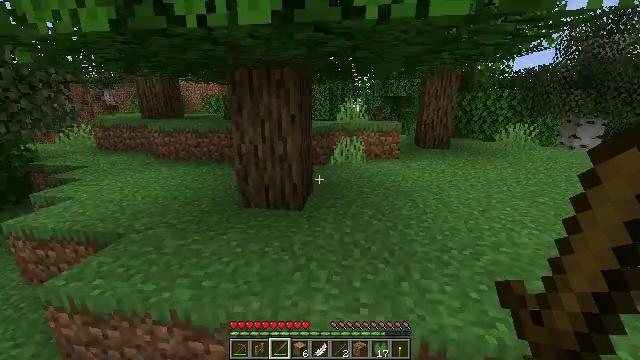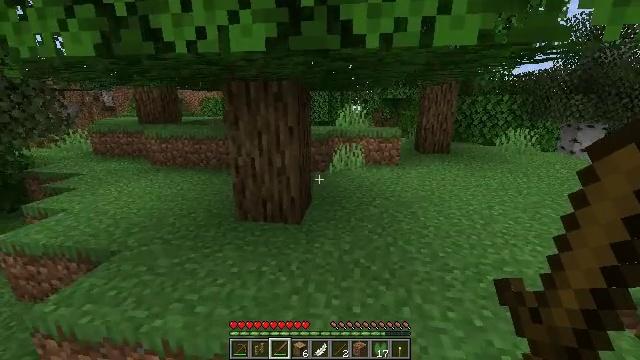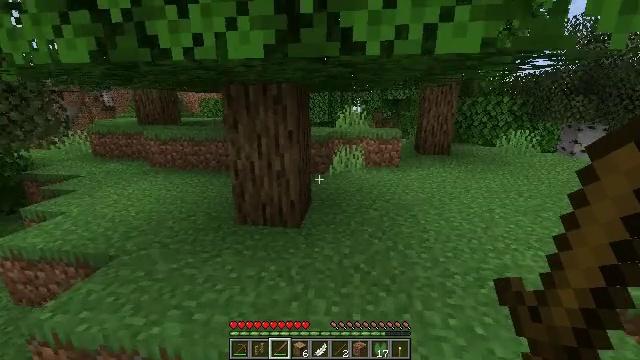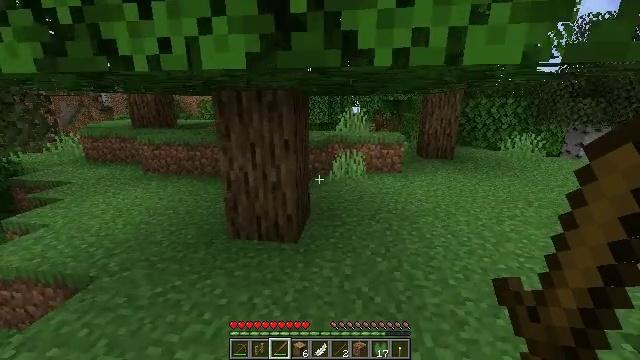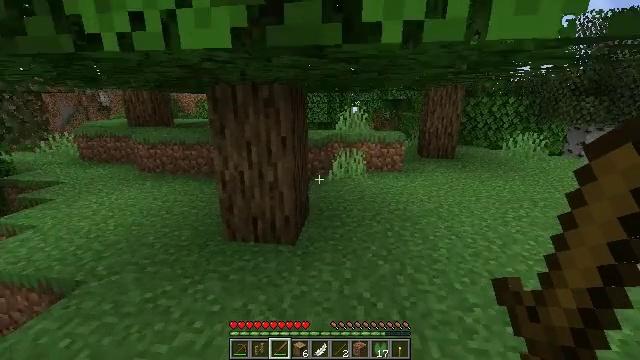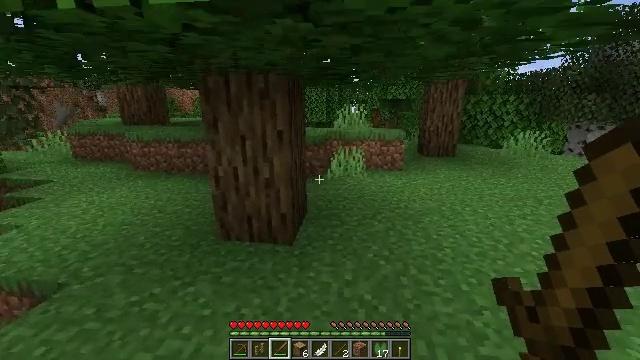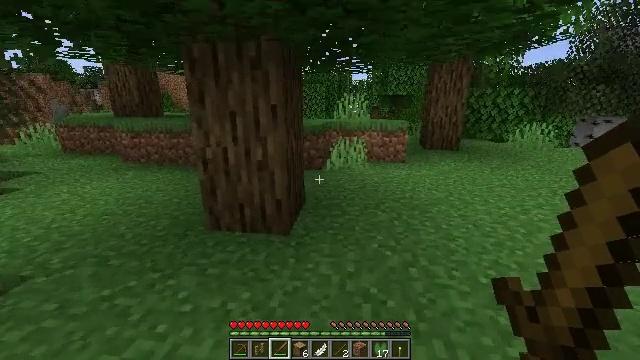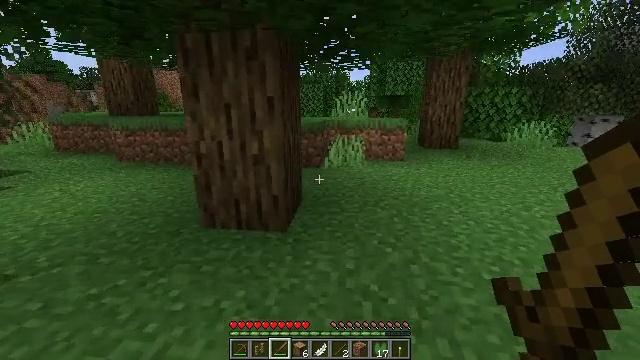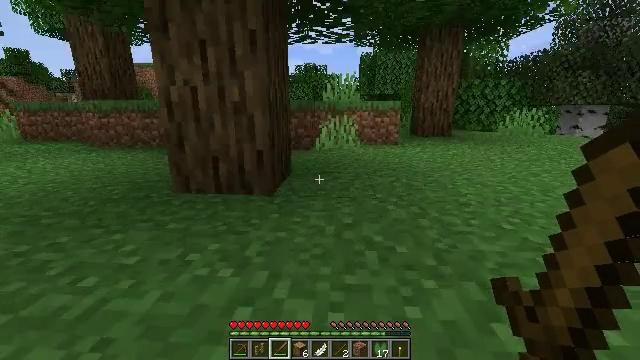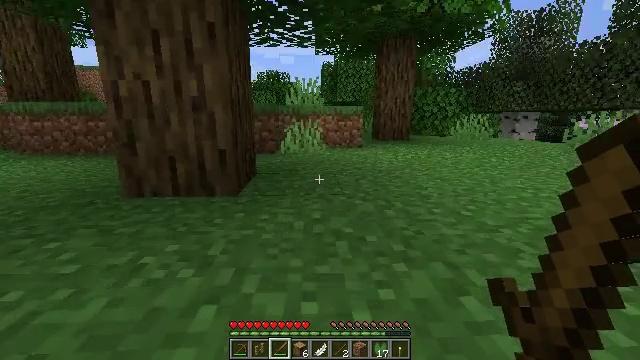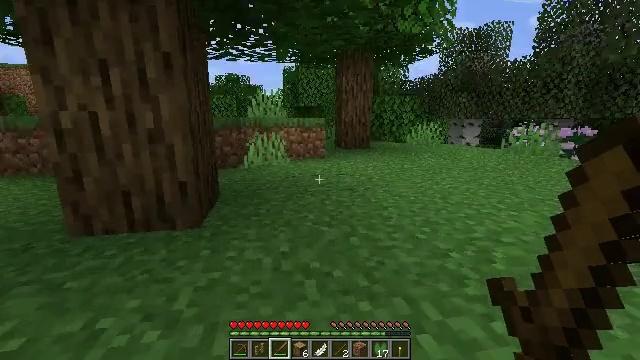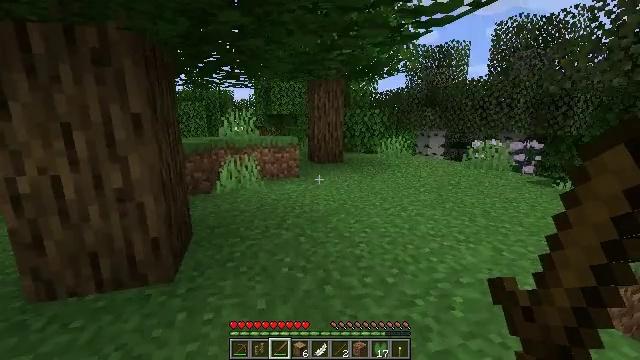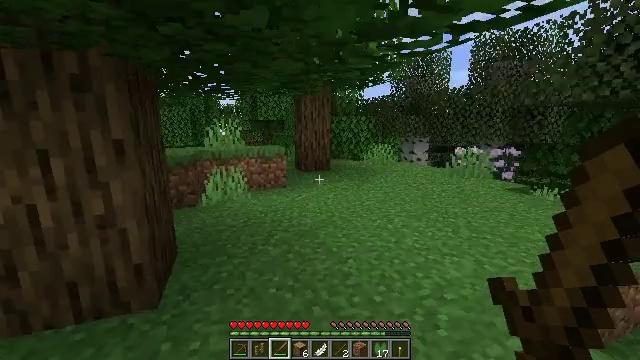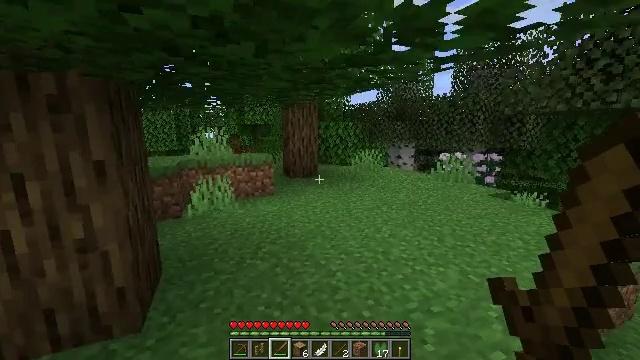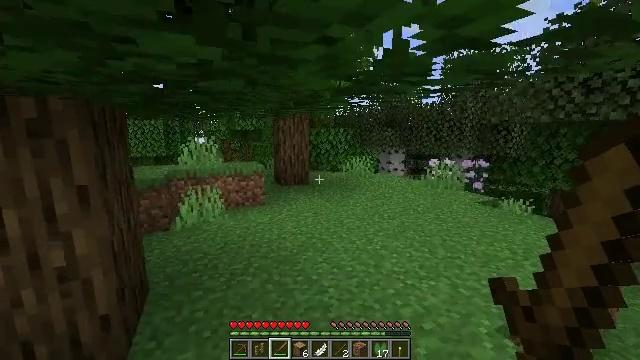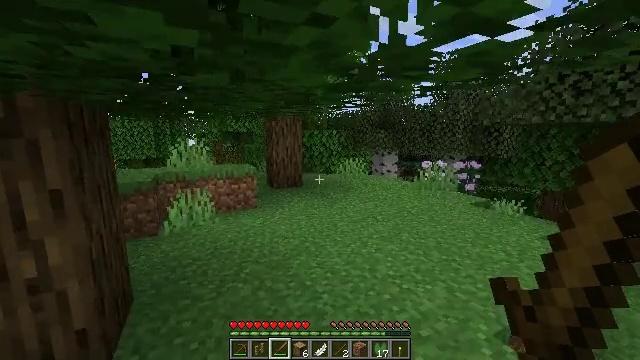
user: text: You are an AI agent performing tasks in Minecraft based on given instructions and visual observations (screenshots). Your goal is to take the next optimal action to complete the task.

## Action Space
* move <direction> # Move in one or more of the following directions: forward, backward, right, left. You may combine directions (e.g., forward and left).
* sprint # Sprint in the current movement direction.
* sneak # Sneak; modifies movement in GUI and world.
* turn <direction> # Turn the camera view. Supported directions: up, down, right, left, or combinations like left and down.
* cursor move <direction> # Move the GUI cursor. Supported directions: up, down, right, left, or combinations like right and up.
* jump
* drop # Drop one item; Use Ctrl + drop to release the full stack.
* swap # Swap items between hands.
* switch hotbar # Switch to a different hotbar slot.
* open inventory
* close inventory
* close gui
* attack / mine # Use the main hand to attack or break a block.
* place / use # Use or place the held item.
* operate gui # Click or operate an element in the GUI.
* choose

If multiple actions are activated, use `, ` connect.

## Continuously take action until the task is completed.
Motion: motion action
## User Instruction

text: Mine the sugar cane near rivers.
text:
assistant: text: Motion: move forward, jump
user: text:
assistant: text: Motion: move forward, jump
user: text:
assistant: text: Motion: move forward, jump
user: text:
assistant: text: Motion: move forward, jump
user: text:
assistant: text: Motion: move forward, jump
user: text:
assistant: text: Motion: move forward, jump
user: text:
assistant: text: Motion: move forward, jump
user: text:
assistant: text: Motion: move forward, turn right and up, jump
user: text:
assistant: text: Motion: move forward, turn right and up, jump
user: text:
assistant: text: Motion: move forward, turn right, jump
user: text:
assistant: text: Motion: move forward, turn right, jump
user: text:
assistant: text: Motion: move forward, turn right, jump
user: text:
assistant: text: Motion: move forward, turn right, jump
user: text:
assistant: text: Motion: move forward, turn right, jump
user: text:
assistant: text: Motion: move forward, turn right, jump
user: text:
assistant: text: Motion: move forward
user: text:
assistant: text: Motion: move forward
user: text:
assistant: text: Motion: move forward
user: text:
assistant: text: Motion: move forward
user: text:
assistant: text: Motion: move forward, turn left
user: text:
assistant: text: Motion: move forward, turn left and down
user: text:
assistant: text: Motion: move forward, turn left
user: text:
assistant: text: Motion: move forward, turn left
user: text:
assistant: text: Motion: move forward, turn left
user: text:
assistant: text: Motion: move forward
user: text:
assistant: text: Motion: move forward
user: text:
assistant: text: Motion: move forward
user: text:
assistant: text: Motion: move forward
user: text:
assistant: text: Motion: move forward
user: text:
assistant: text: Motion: move forward